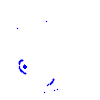
Particle: proton